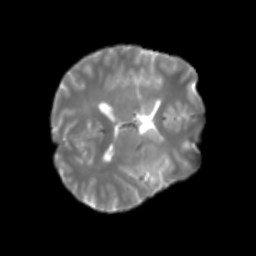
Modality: T2w
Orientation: axial
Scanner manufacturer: siemens
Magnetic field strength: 3 T
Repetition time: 4 s
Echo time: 0.0594 s